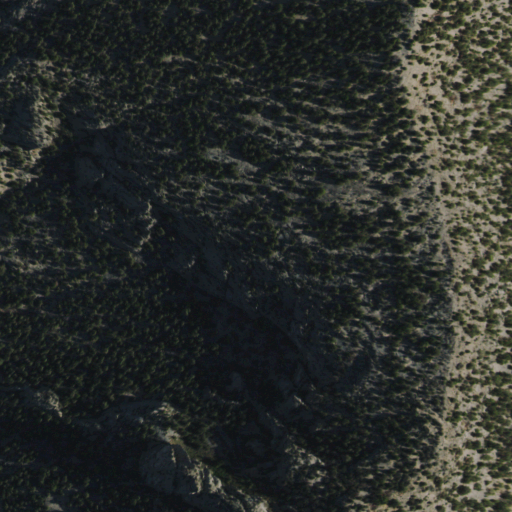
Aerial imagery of mountain in Nevada named White Horse Mountain containing evergreen forest and shrub